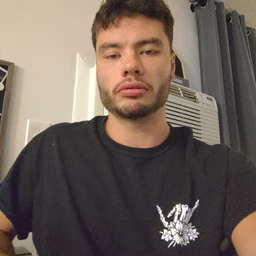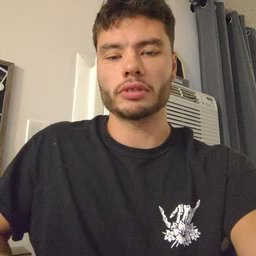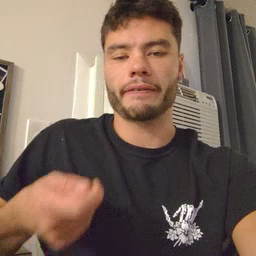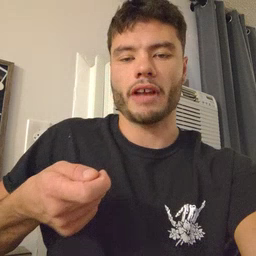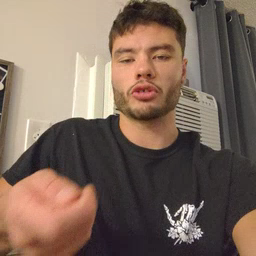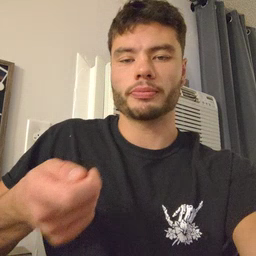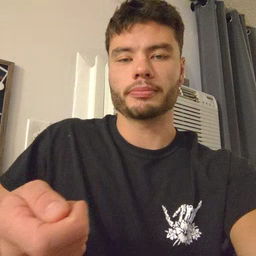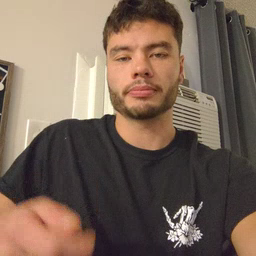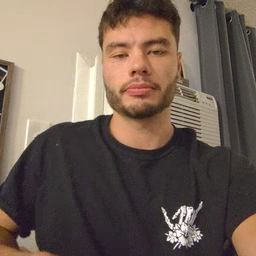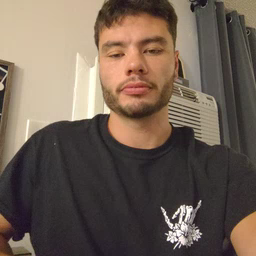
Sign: vacuum